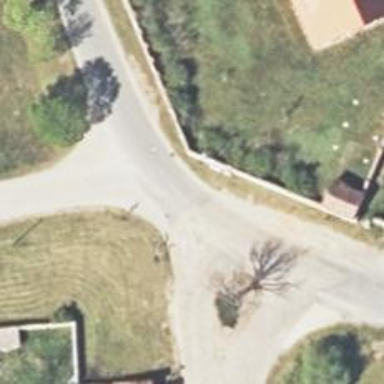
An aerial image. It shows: Residential road.